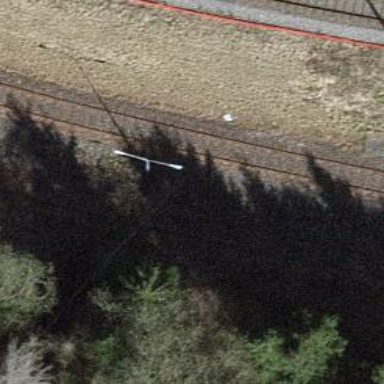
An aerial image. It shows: Single railway spur track.